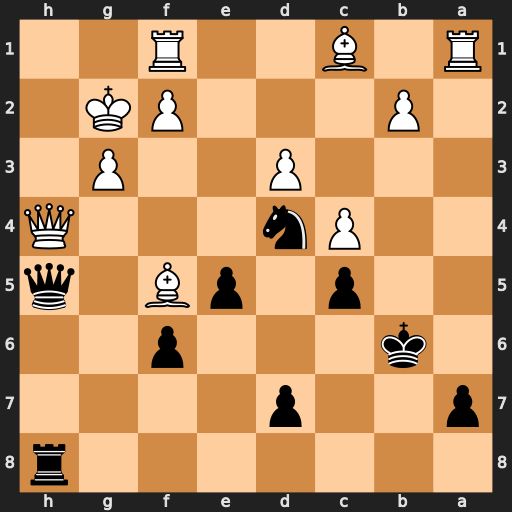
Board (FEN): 7r/p2p4/1k3p2/2p1pB1q/2Pn3Q/3P2P1/1P3PK1/R1B2R2
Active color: b
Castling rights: -
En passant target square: -
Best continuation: Qf3+ Kh2 Rxh4+